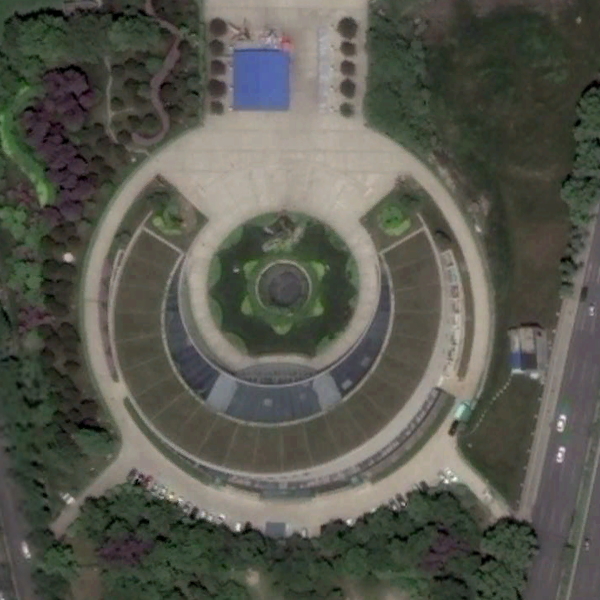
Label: Square